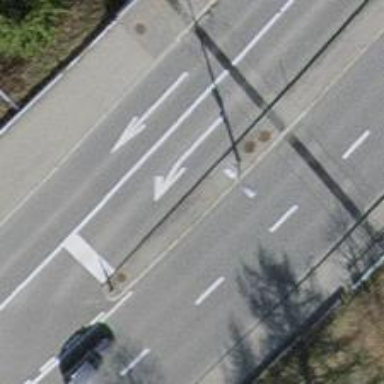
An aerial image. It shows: Asphalt motorway link.